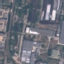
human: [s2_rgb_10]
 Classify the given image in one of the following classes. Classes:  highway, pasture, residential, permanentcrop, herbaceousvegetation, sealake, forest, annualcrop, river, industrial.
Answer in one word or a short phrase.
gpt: Industrial